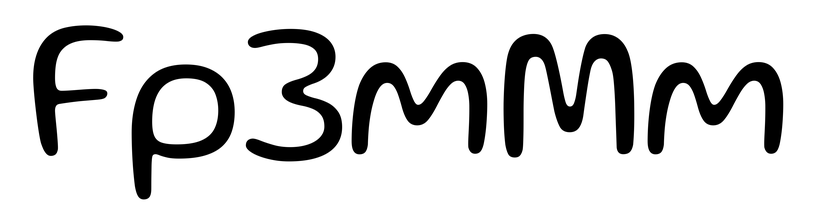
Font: Gluten_Light